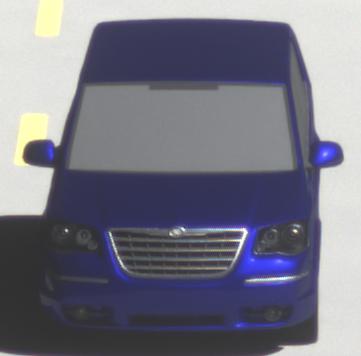
Make: Chrysler
Model: Grand Voyager 3.8
Detailed model: Grand Voyager
Model produced from: 2008/03
Model produced until: 2010/12
Doors: 5
Color: blue
Road condition: dry road
Daytime: midday
Contrast: high contrast